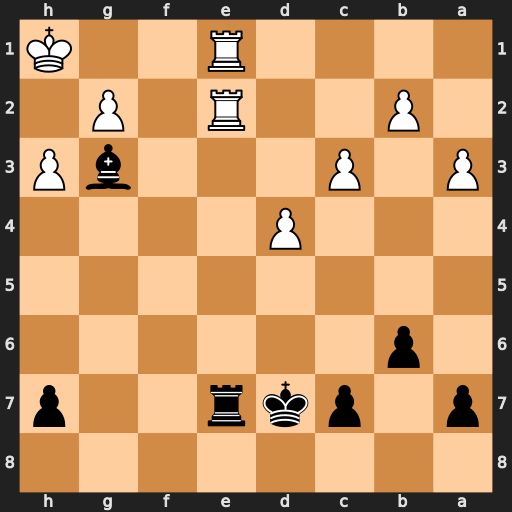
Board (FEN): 8/p1pkr2p/1p6/8/3P4/P1P3bP/1P2R1P1/4R2K
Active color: b
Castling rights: -
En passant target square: -
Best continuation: Bxe1 Rxe7+ Kxe7